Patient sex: F
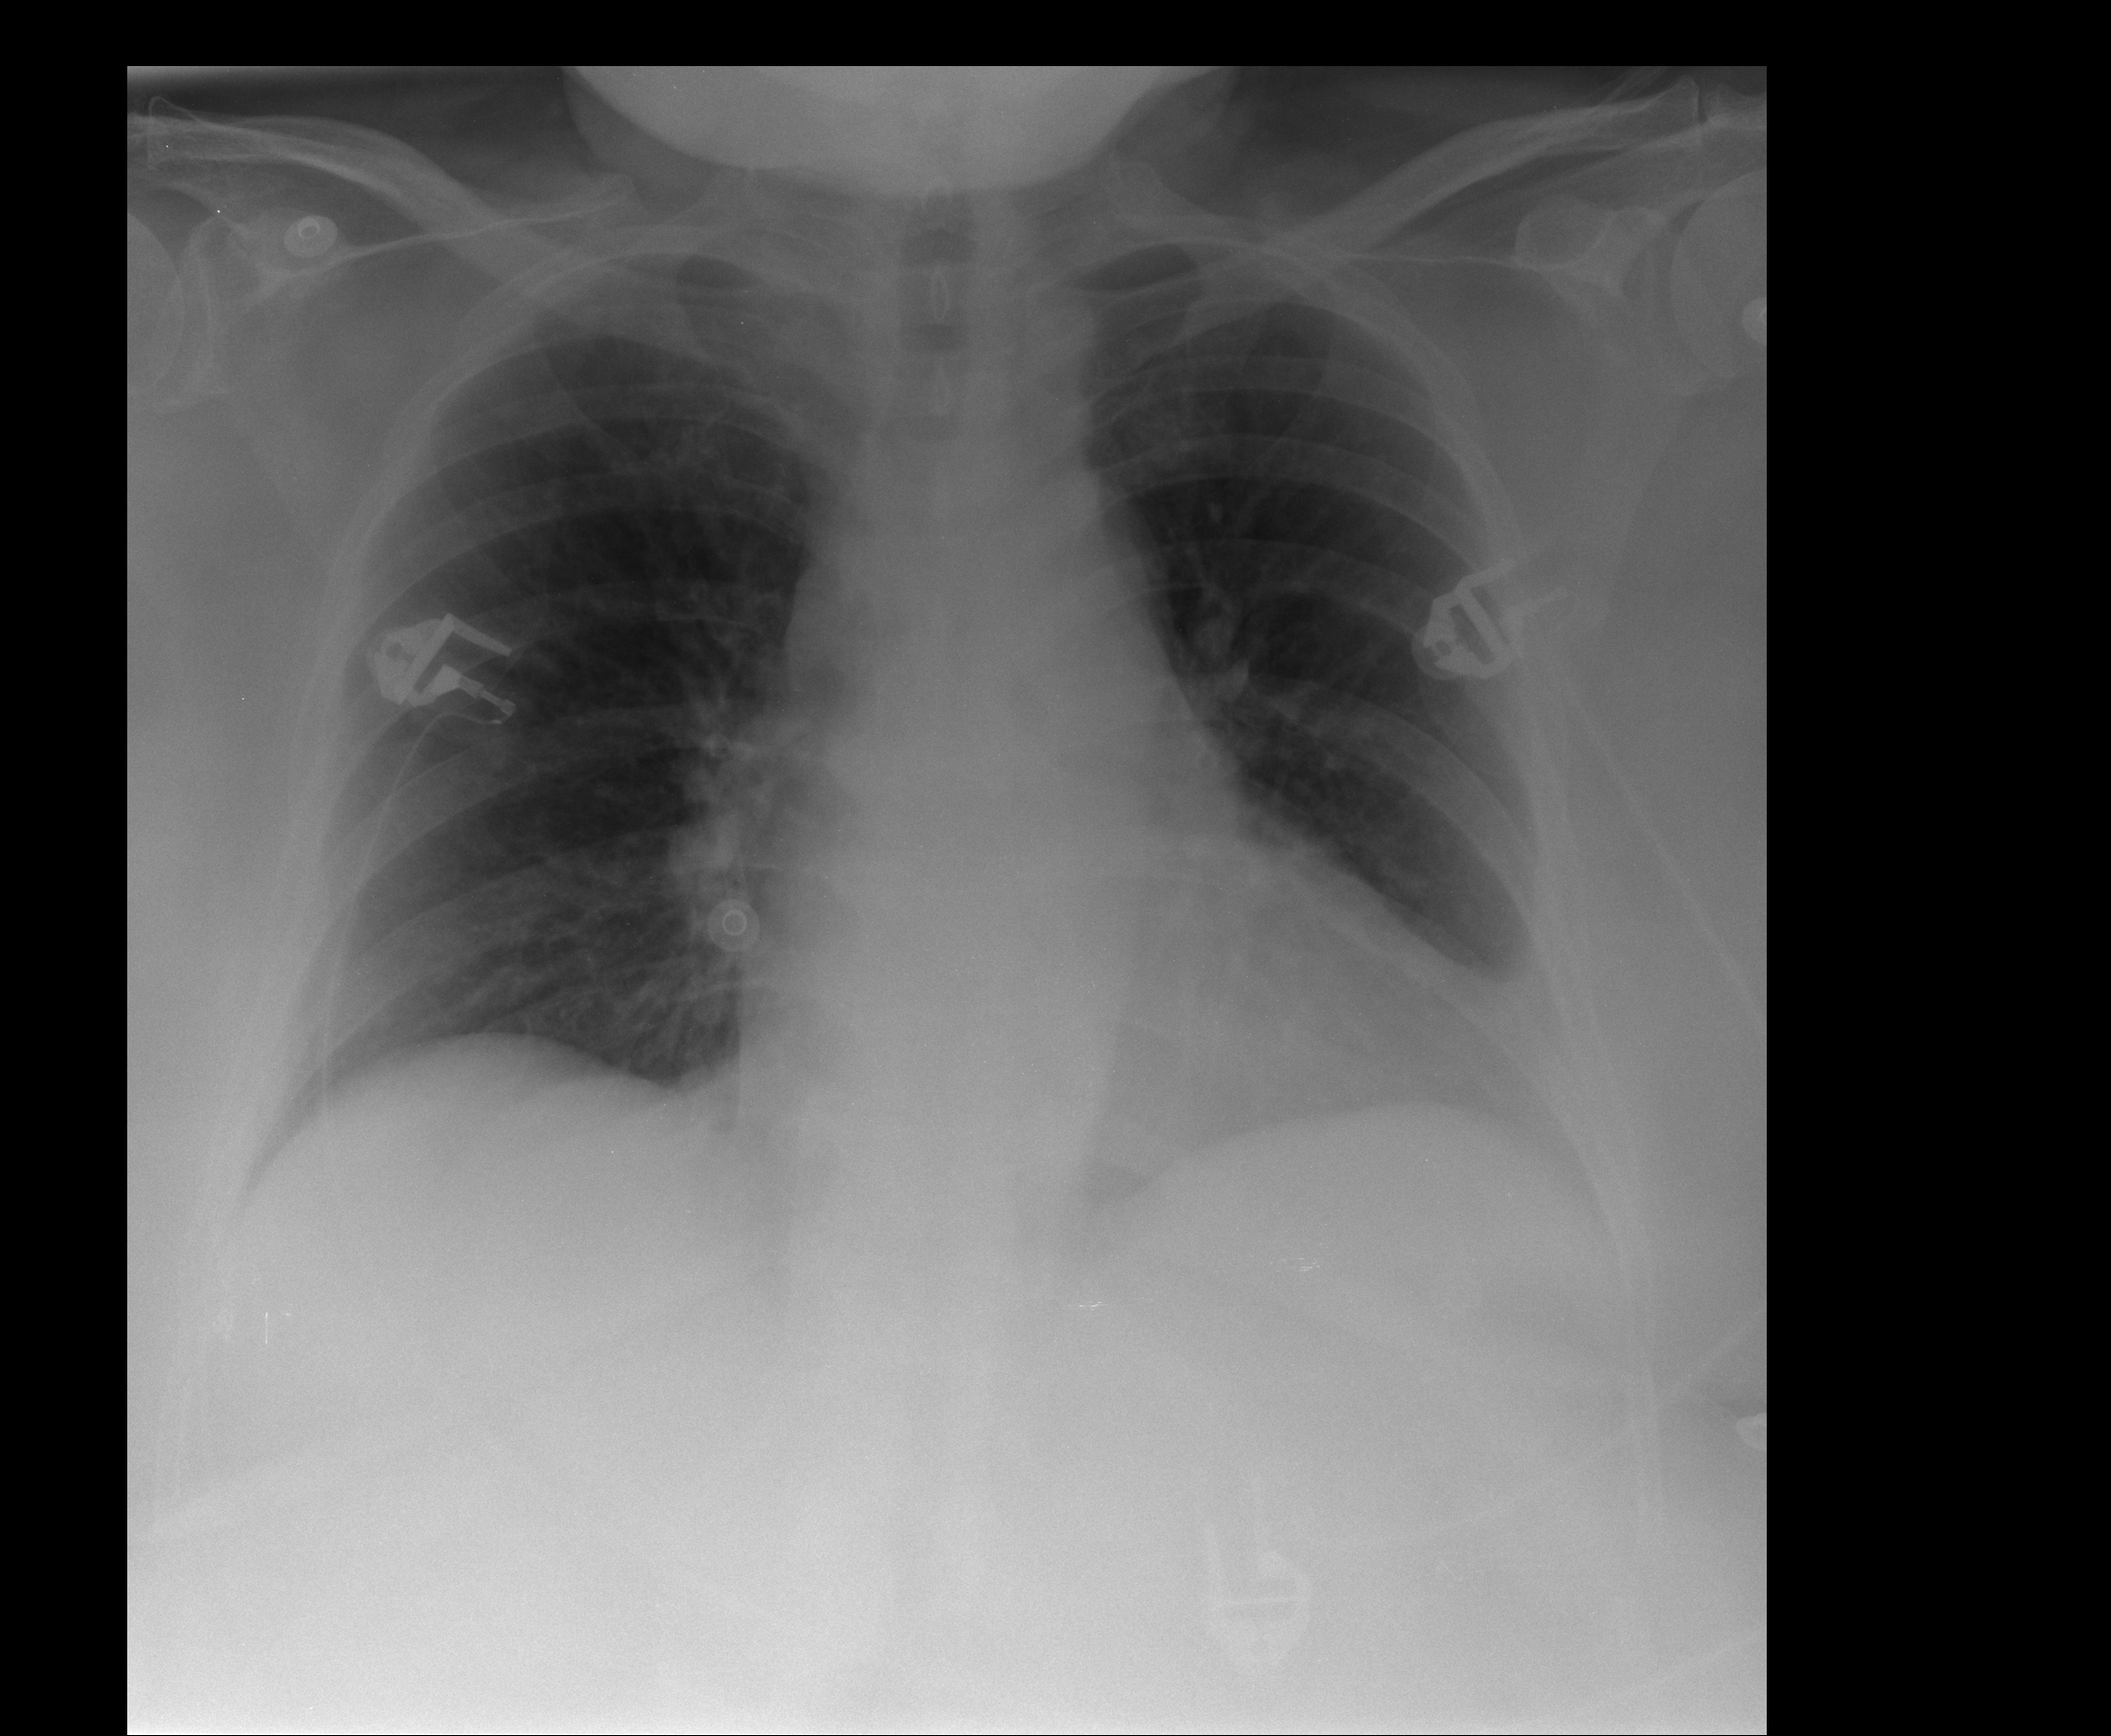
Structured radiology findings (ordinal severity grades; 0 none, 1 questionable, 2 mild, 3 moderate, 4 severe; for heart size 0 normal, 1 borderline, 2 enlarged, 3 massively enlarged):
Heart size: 0
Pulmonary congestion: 2
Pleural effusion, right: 0
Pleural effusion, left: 2
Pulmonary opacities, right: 0
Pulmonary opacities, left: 0
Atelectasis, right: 0
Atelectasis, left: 2